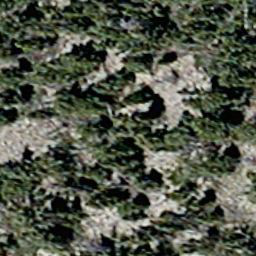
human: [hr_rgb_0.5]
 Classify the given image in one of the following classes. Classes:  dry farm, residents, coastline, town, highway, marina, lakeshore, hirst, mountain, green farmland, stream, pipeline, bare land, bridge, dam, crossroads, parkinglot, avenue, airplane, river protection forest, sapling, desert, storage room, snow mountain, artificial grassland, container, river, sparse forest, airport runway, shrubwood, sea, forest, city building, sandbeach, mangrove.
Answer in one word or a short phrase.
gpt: sparse forest